Interaction volume radius: 10 \u00c5
Interaction volume height: 10 \u00c5
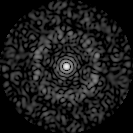
Disorder parameter: 0.8422